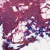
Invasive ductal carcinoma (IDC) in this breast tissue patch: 0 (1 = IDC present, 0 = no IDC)